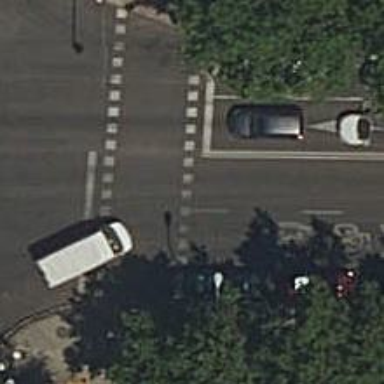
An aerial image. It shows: Crossing with traffic signals.